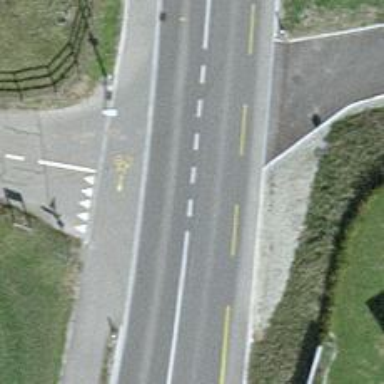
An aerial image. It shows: Secondary road with asphalt surface. There is dedicated cycle lane on the left side.